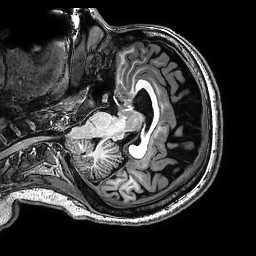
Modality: T1w
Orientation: axial
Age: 25
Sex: female
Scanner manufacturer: philips
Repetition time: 0.008139 s
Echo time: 0.00374 s